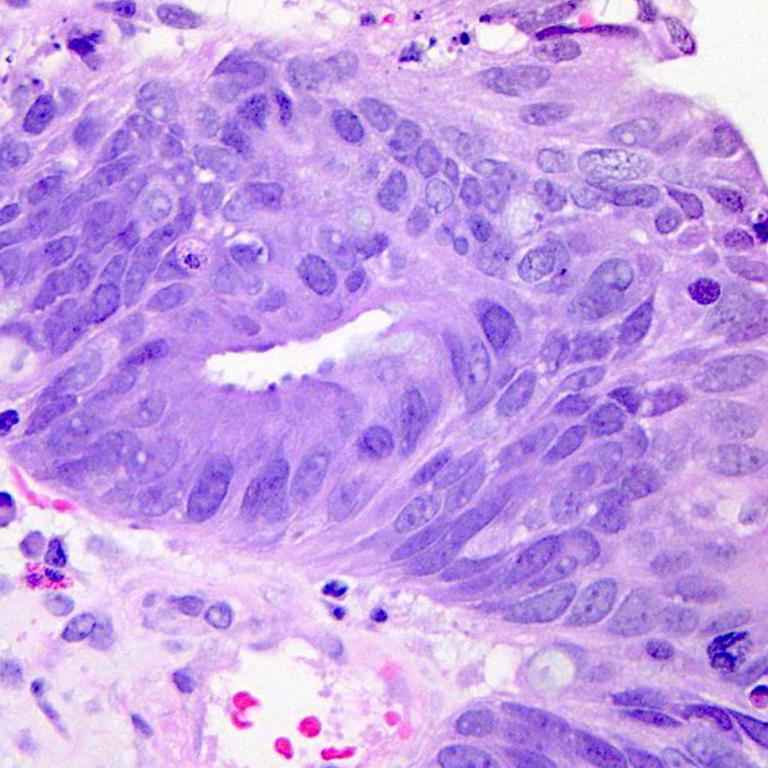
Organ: colon
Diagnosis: adenocarcinomas